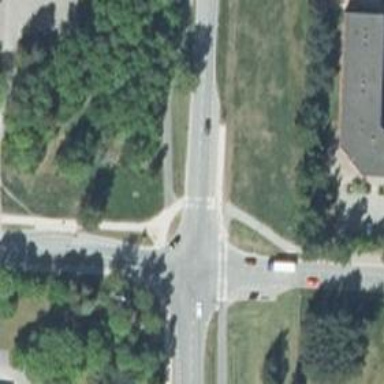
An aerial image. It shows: Uncontrolled road crossing.